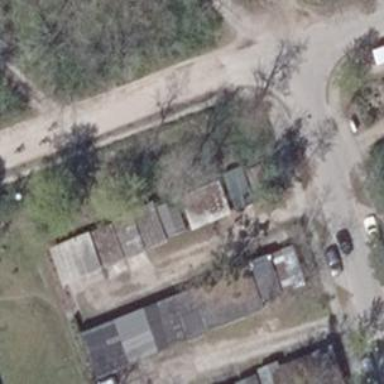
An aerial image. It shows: Group of garages.